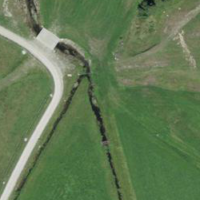
EUNIS habitat code: 26
Species observed at this site:
Ranunculus trichophyllus